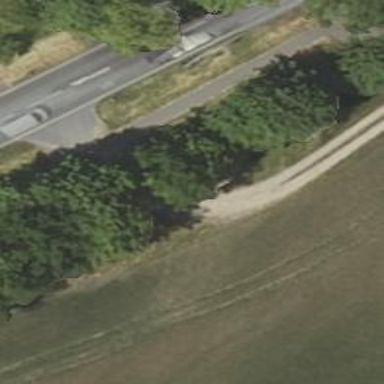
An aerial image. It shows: Row of deciduous broadleaved trees.